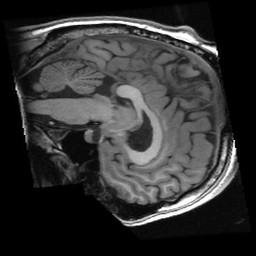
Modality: T1w
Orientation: sagittal
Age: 23
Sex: male